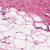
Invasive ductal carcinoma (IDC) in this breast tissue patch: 0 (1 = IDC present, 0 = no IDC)